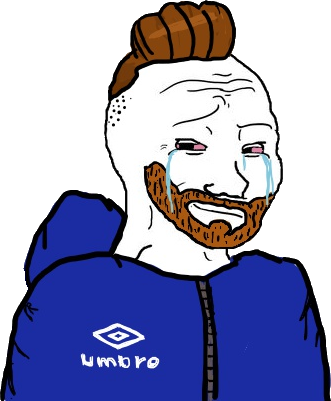
Label: 5_Smugjak